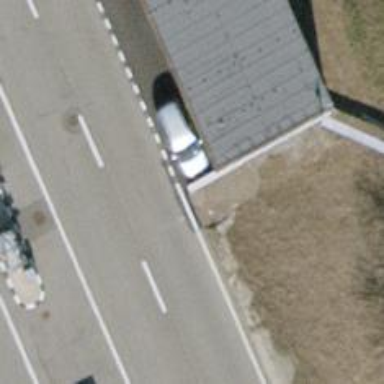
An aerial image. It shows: Wall barrier.